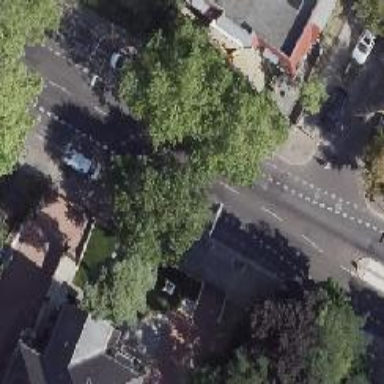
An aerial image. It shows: Secondary road with asphalt surface. There are sidewalks on both sides and lanes for cycling on both sides as well. The parking orientation is parallel with half on the kerb.